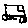
Label: car